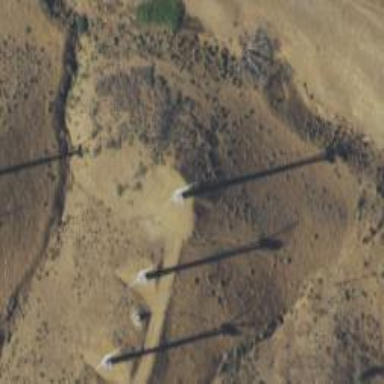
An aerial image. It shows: Wind power generator employing wind turbines.